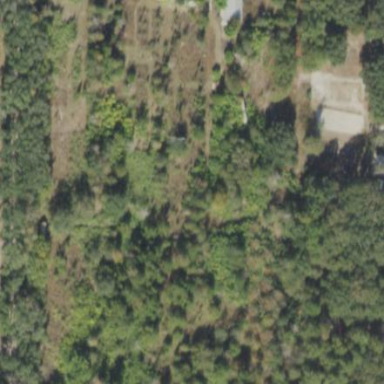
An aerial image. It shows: Plant nursery specializing in trees.